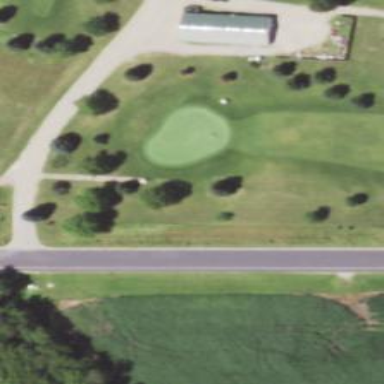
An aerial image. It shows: Golf hole on golf course.